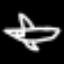
Label: airplane